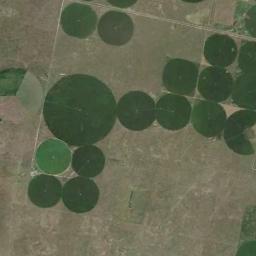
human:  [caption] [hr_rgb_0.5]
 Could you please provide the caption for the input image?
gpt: The upper half of the circular field is the same size .

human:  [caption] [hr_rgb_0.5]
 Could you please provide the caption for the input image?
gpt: Several smaller dark green circular farmlands and a larger circular farmlands are neatly arranged on the wasteland .

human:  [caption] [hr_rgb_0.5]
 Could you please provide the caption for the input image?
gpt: Many dark green, Light green mixed circular farms of different sizes, .

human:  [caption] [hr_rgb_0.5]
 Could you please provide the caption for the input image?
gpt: There is a big and some small circle farmland .

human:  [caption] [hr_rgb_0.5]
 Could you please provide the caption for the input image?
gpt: There are many cultivated circular farmlands of different sizes distributed neatly .